Brain MRI, t1w sequence, axial 2D slice.
Patient: age 3, sex F, weight 95 kg, height 1.95 m
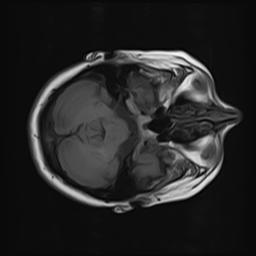